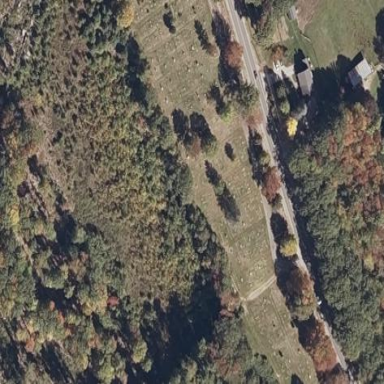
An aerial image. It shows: Cemetery.